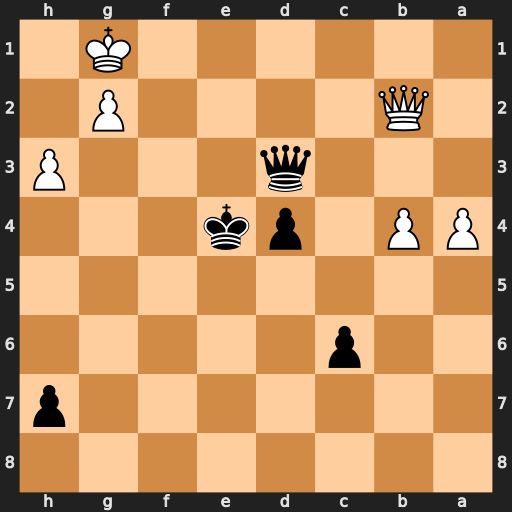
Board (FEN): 8/7p/2p5/8/PP1pk3/3q3P/1Q4P1/6K1
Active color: b
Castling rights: -
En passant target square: -
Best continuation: Qe3+ Kf1 d3 Qf2 d2